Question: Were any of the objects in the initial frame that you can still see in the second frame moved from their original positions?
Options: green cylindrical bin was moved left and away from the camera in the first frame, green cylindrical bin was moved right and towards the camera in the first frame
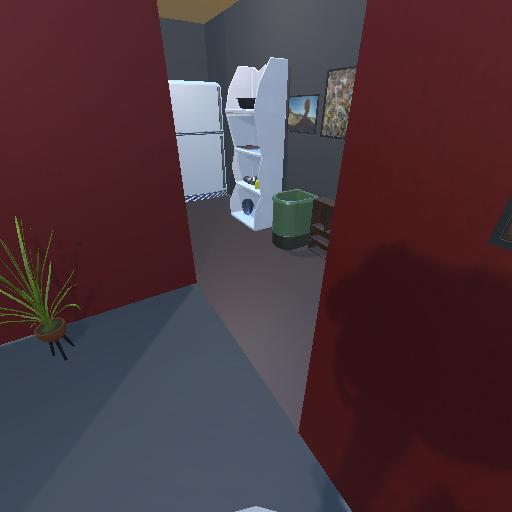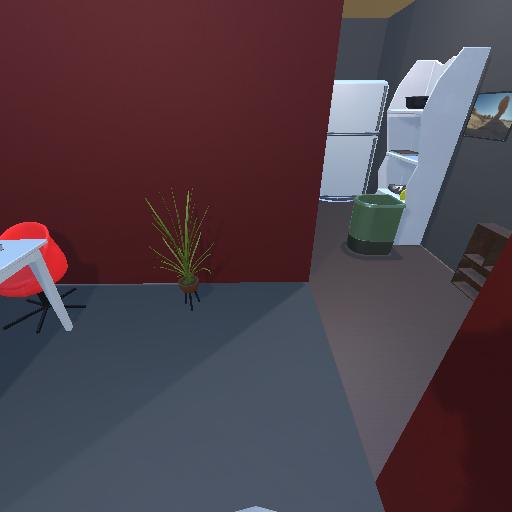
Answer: green cylindrical bin was moved left and away from the camera in the first frame